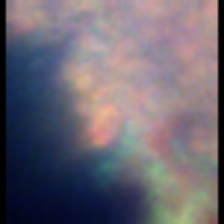
Taxon: Unknown_full_image
Group: Unknown